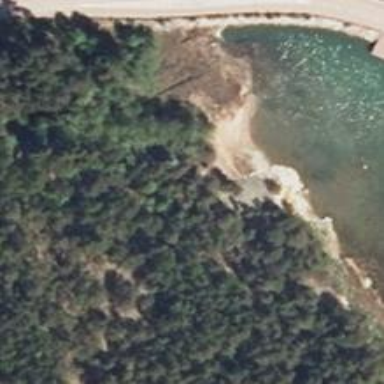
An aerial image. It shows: Beautiful beach with natural surroundings.